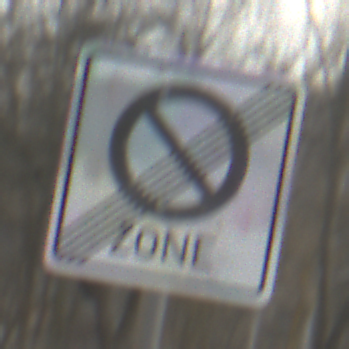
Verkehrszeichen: EndeEingeschraenktesHalteverbotZone
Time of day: MorningAfternoon
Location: Outdoor (Nature)
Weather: PartlyCloudy
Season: Autumn
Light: Natural